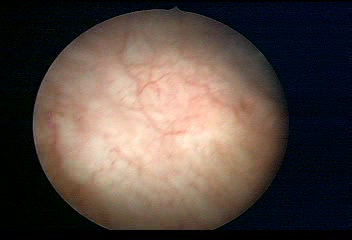
Modality: WLC
Class: Normal mucosa
Bladder cancer association: No